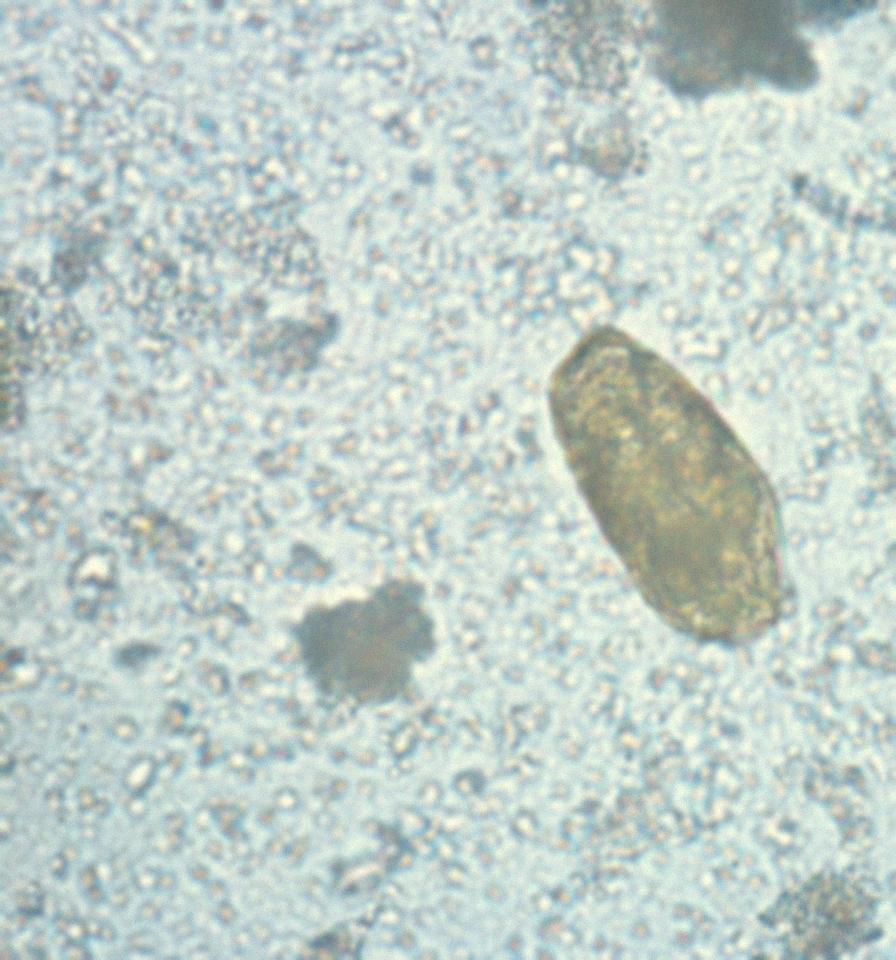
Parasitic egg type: Paragonimus spp